Question: I installed json.net using the NuGet package manager:

But now when I actually try to use the thing by doing something like:
'''
JObject message = Jobject.parse(someJson);
'''
I am getting 'Type or namespace name 'JObject' could not be found'.
How do I include it in my solution after NuGet installation?
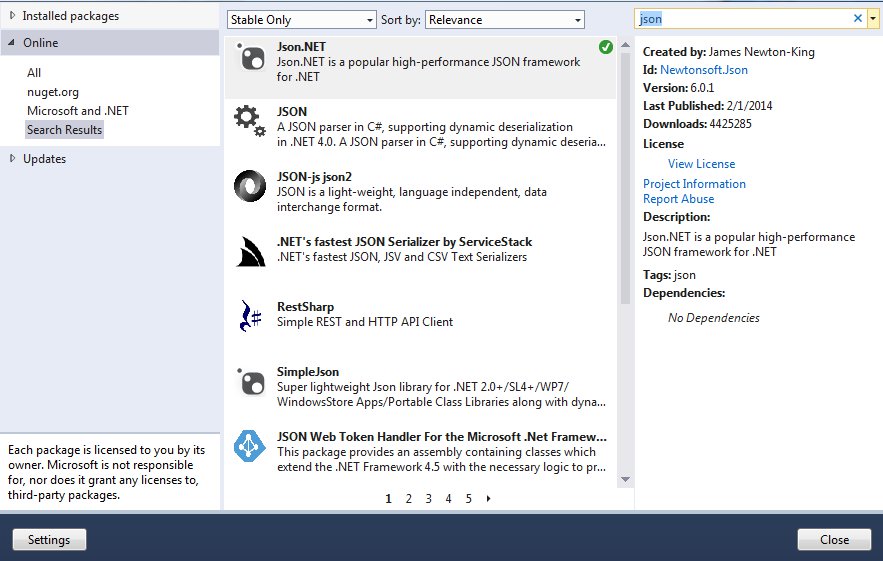
Answer: You need to import the namespace containing the 'JObject' class:
'''
using Newtonsoft.Json.Linq;
'''